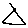
Label: triangle